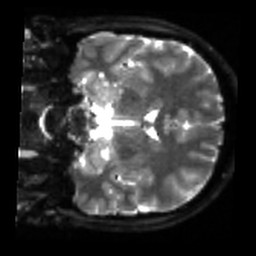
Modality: sbref
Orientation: coronal
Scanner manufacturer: siemens
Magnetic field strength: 3 T
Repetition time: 4 s
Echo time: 0.0594 s